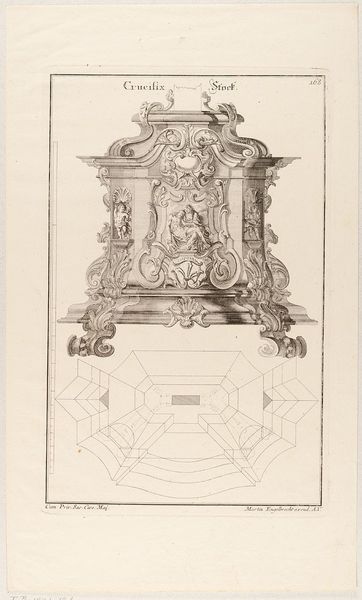
Titel: Grund- und Aufriss eines Kruzifix-Sockels
Künstler: Martin Engelbrecht
Standort: Hamburg
Institution: Museum für Kunst und Gewerbe Hamburg
Schlagwörter: mann, frau, skizze, zeichnung, hochformat, ornament, rahmen, sockel, tragen, figur, rokoko, putte, grafik, graphik, figuren, ornamente, verzierung, stuck, fotografie, photographie, druckgraphik, schwarzweiss, druckgrafik, stich, entwurf, kunstgewerbe, jesus, pieta, laubwerk, blattwerk, plan, putten, maria, kupferstich, beweinung, kunsthandwerk, details, christi, aufsatz, aufriss, zeichnungen, altaraufsatz, bandelwerk, reproduktionen, industriedesign, druckerzeugnisse, ornamentstich, vorlageblätter